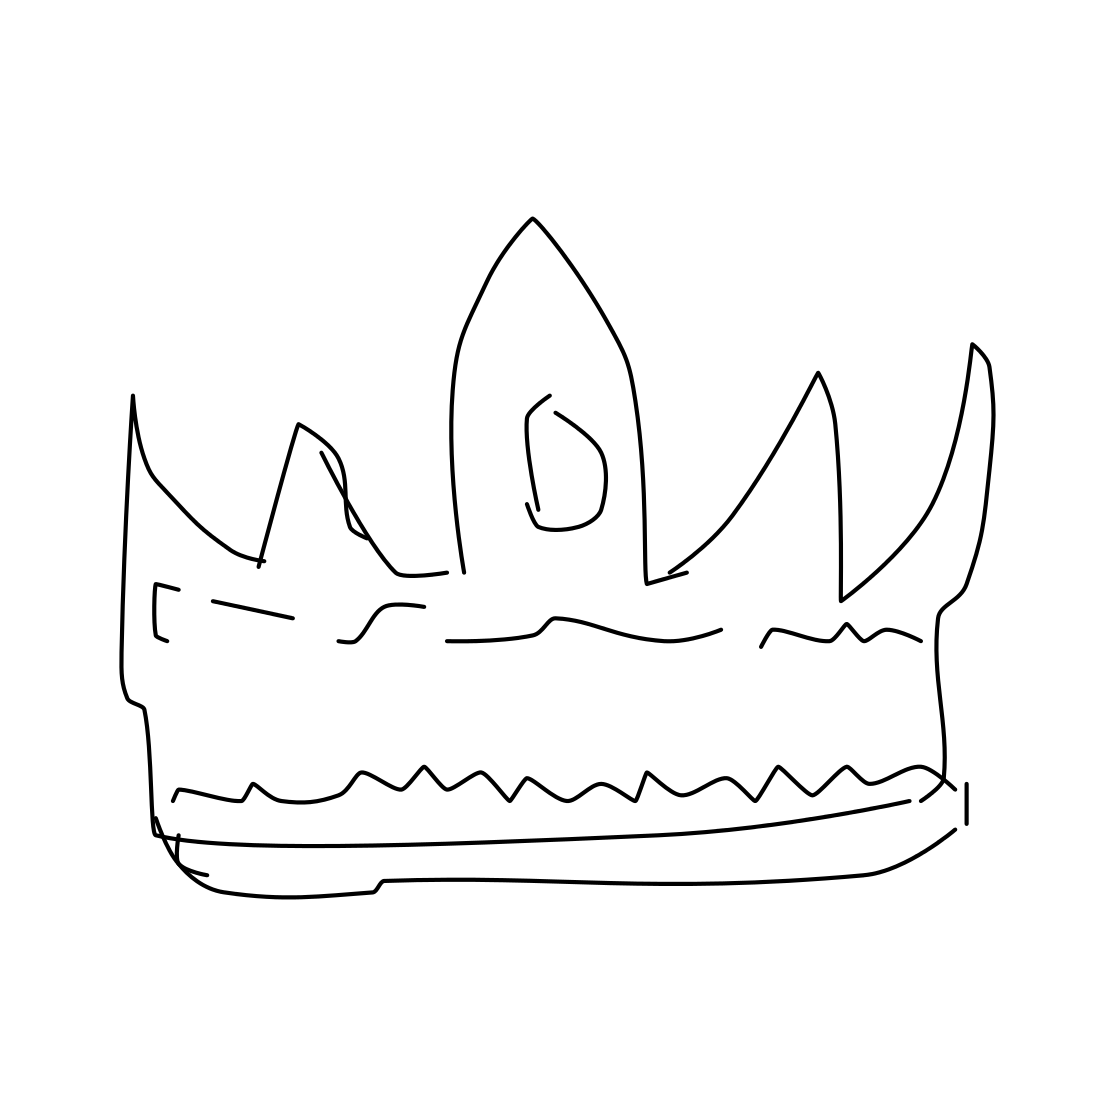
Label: crown